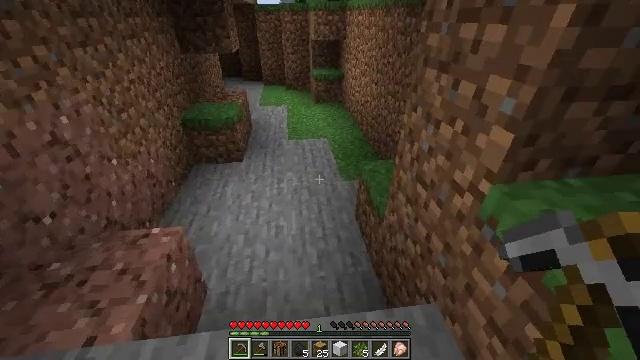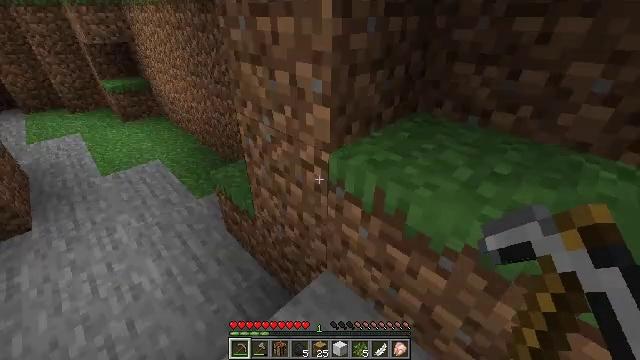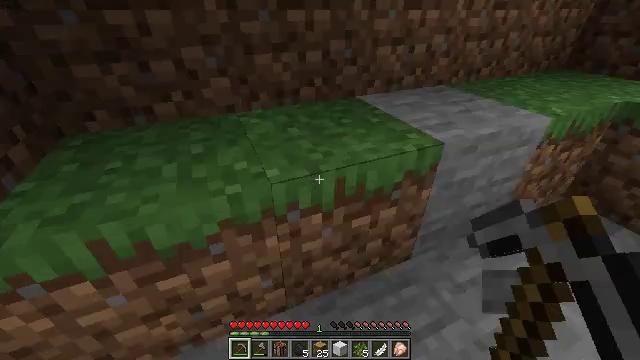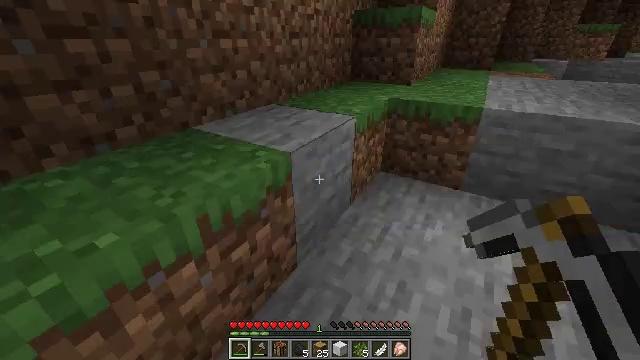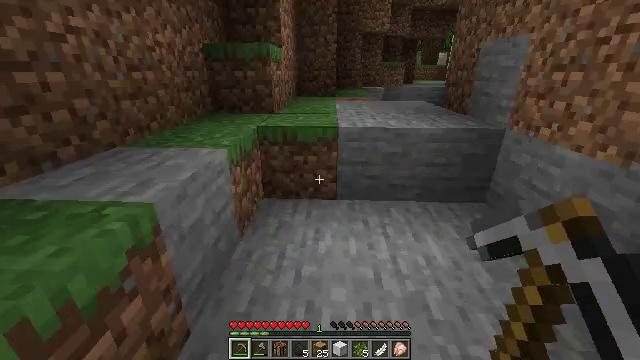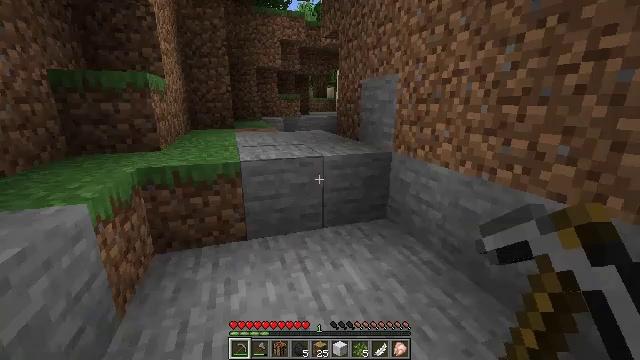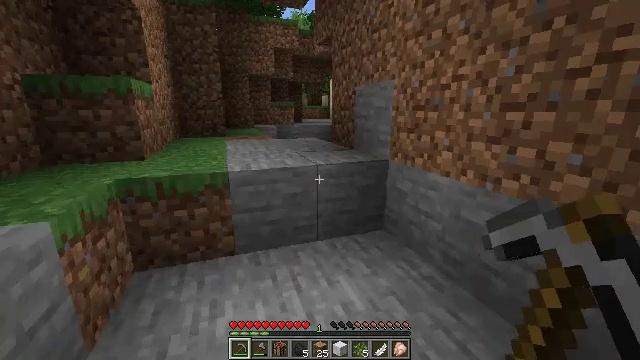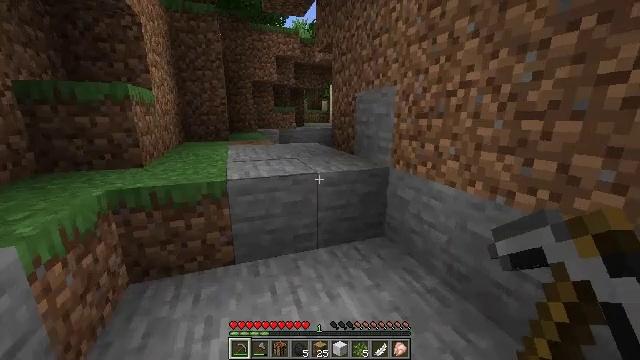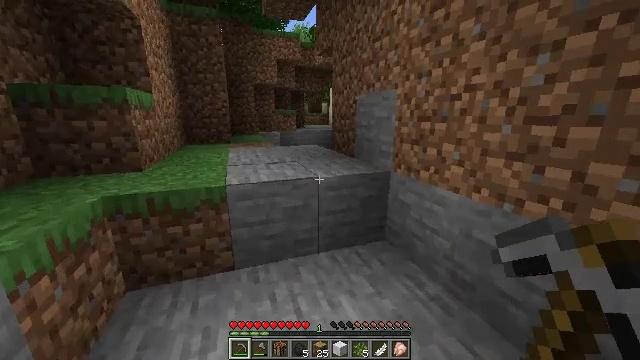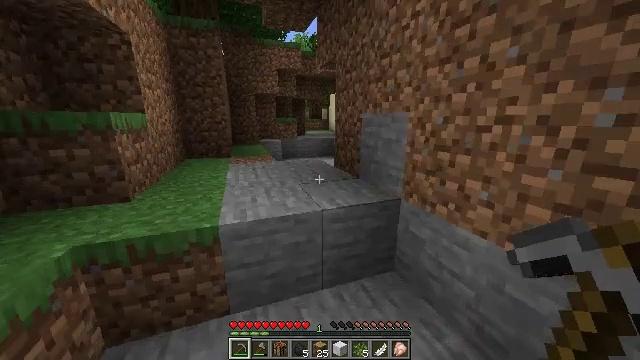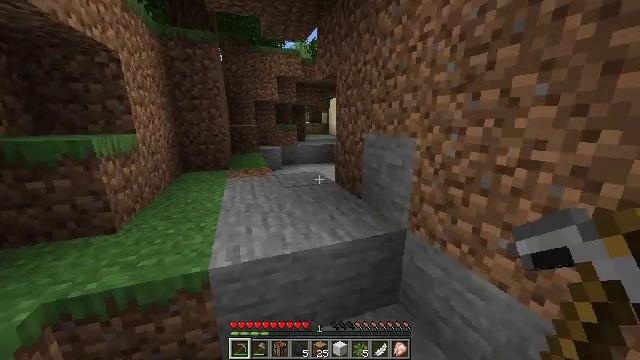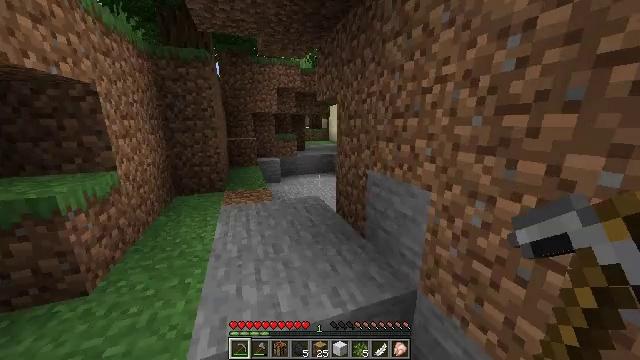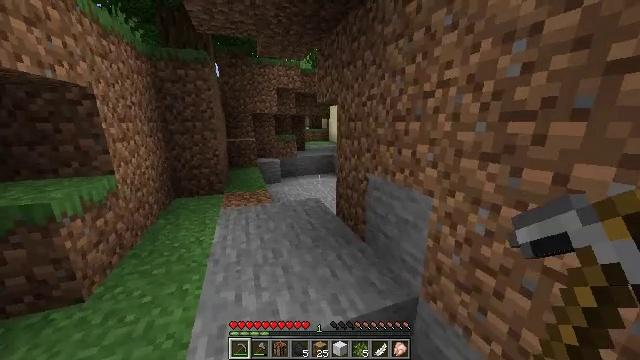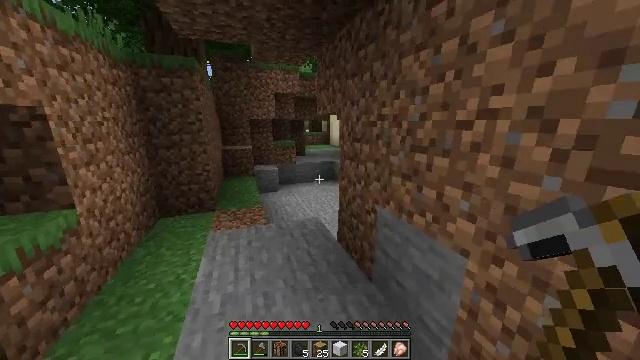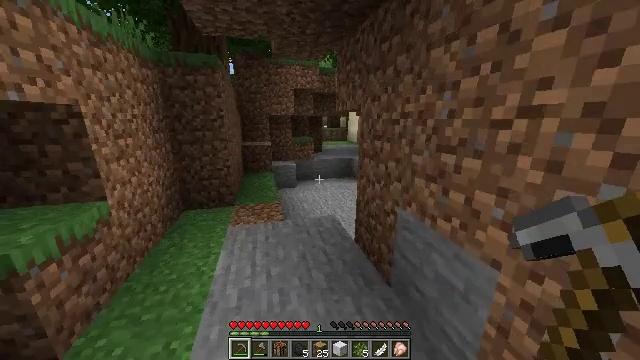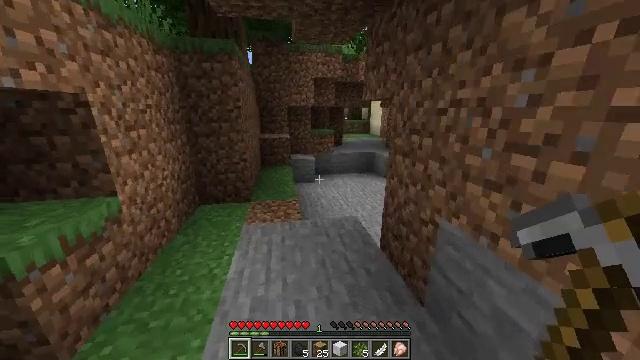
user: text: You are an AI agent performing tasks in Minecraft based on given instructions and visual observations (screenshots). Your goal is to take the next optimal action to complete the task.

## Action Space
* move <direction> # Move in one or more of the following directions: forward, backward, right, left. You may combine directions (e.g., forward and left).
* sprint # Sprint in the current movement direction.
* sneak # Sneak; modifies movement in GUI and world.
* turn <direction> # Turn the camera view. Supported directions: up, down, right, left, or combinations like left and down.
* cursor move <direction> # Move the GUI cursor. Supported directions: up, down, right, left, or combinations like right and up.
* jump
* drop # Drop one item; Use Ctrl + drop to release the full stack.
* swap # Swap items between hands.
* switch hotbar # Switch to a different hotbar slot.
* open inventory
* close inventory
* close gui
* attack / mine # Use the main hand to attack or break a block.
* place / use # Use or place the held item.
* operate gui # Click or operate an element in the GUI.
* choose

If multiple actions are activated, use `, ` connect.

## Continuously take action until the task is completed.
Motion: motion action
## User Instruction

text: Kill aquatic mobs.
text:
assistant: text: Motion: turn right
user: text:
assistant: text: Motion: turn right
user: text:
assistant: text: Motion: turn right and up
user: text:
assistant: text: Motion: move forward, turn right and up
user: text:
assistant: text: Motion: move forward, turn right and up
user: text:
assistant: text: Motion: move forward, sprint, turn right and up
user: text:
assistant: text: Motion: move forward, sprint
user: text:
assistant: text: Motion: move forward, sprint
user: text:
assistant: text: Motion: move forward, sprint, jump
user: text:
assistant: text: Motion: move forward, sprint, jump
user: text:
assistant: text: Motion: move forward, sprint, jump
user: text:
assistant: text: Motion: move forward, sprint, jump
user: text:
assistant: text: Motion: move forward, sprint, jump
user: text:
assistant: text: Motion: move forward, sprint, turn left and down, jump
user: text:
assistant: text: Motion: move forward, sprint, turn left and down, jump
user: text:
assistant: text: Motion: move forward, sprint, turn left and down, jump
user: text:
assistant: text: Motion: move forward, sprint, turn left, jump
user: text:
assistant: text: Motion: move forward, sprint, turn left, jump
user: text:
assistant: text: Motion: move forward, sprint, turn left, jump
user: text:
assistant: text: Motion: move forward, sprint, jump
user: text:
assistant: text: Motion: move forward, sprint, jump
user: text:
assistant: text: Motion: move forward, sprint, jump
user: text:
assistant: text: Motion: move forward, sprint, turn right, jump
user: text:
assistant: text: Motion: move forward, sprint, turn right
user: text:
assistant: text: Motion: move forward, sprint, turn right
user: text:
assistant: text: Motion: move forward, sprint, turn right
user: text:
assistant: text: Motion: move forward, sprint, turn right
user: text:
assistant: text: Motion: move forward, sprint
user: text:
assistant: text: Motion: move forward, sprint
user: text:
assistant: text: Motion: move forward, sprint